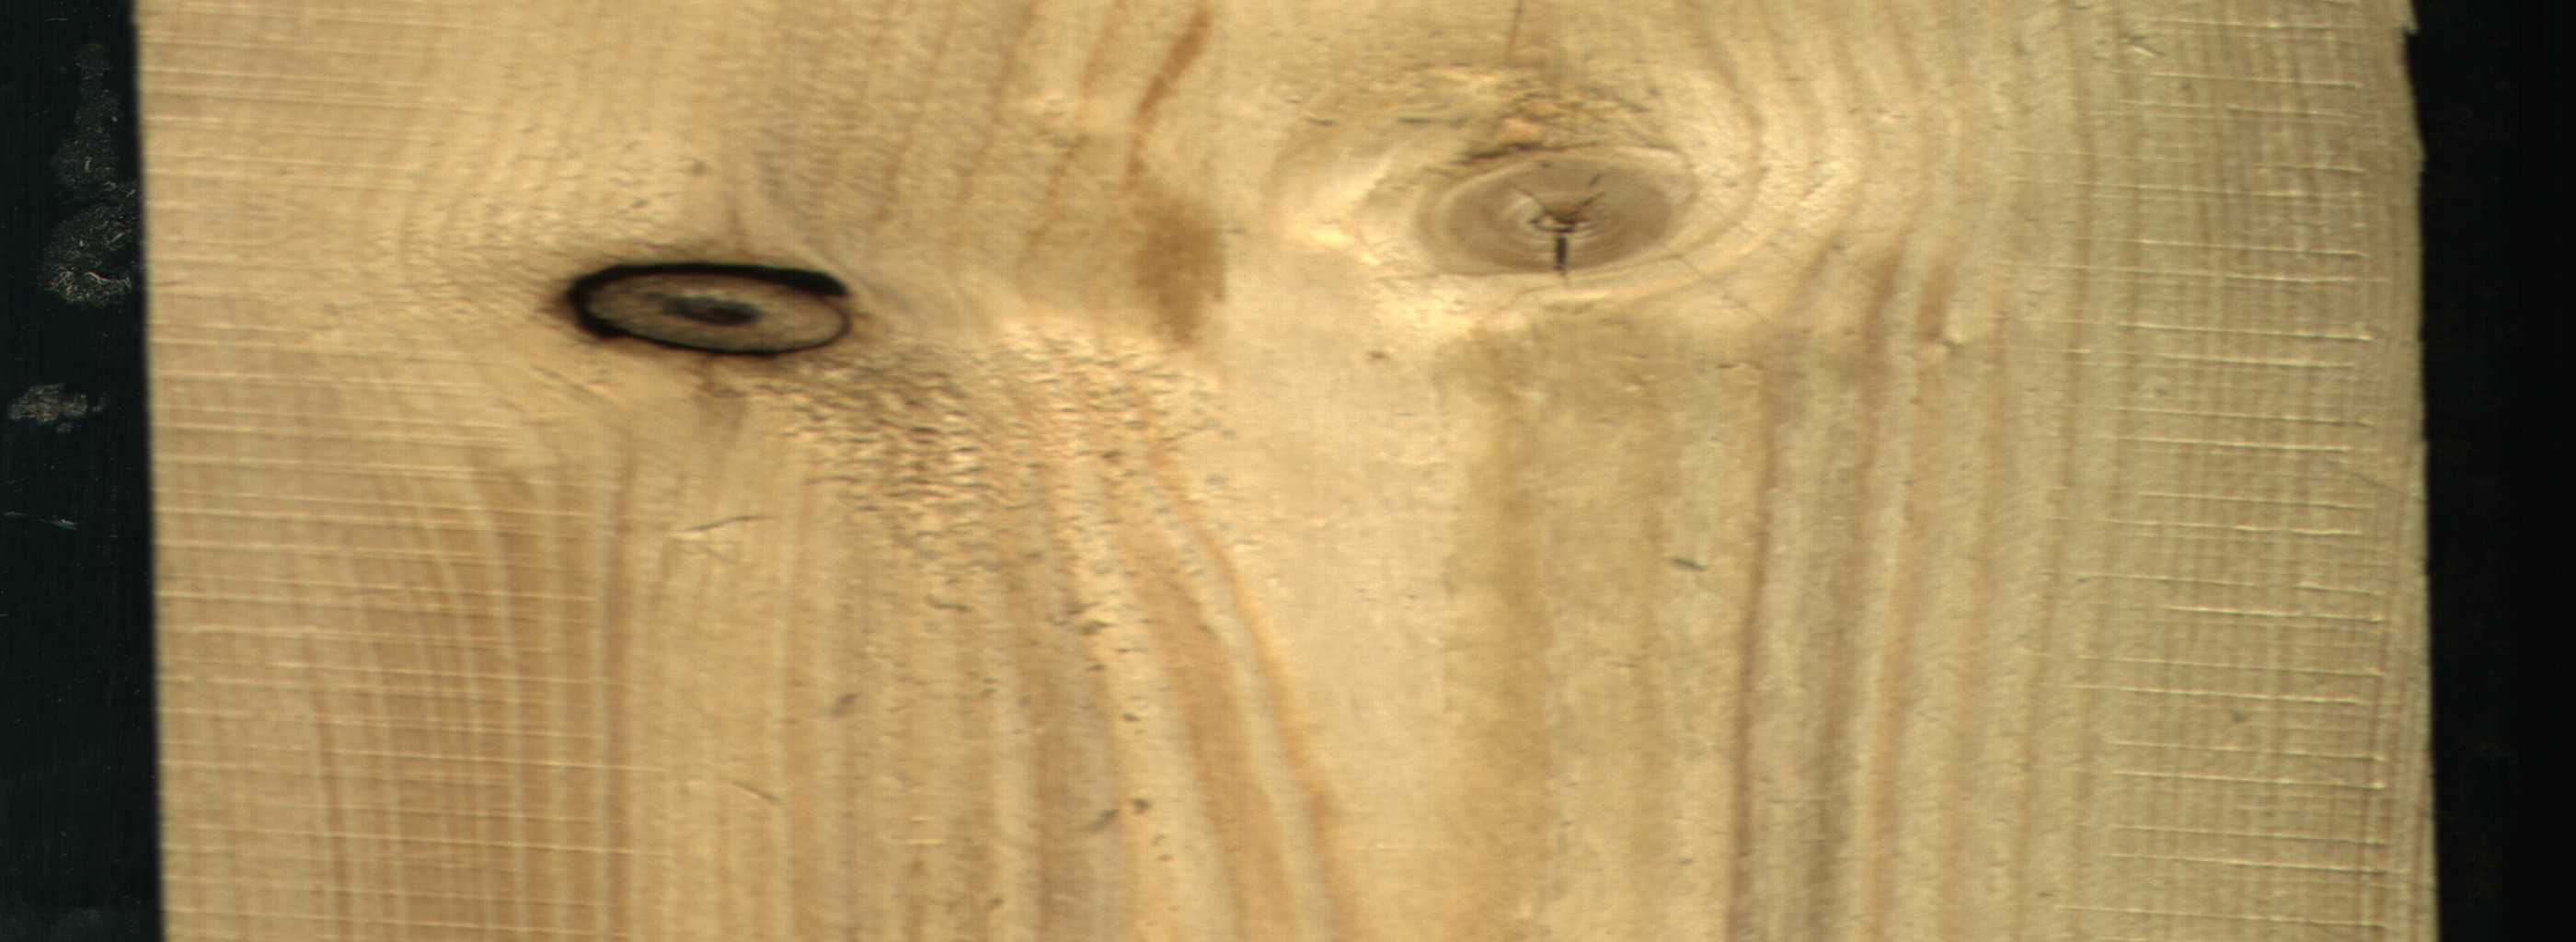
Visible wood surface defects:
knot_with_crack
Dead_Knot